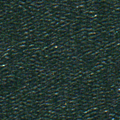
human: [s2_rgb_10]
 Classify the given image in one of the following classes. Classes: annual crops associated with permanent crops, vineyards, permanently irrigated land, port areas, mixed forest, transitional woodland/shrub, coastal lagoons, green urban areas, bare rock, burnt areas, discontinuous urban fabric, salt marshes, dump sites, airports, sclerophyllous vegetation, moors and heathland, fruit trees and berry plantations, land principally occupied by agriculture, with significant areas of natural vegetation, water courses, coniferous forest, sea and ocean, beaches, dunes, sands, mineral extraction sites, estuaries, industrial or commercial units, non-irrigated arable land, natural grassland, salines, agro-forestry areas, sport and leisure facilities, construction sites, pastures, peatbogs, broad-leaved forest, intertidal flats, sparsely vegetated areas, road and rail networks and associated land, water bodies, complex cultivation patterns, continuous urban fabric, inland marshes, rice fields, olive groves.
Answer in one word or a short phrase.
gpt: sea and ocean